Field crop: tomato
Growth stage: 2
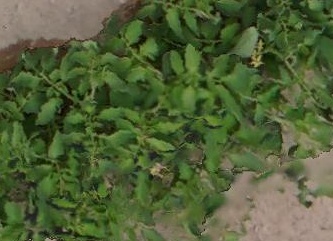
Species: tomato